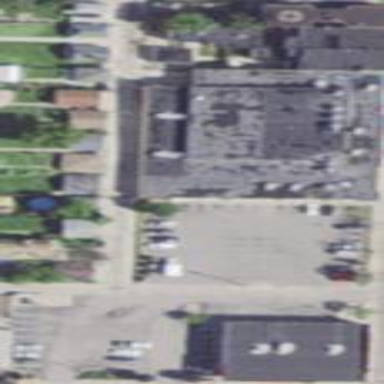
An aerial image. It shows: Retail area.